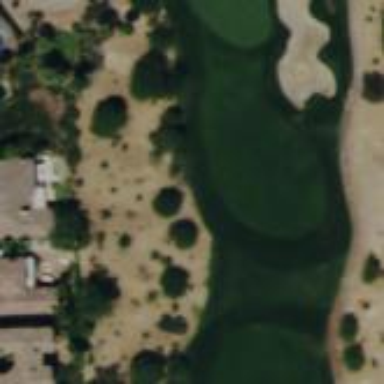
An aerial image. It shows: Rough area on grassy golf course.